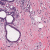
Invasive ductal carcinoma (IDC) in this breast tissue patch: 0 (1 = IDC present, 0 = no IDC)